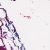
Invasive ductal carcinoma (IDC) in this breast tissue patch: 0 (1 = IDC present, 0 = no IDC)